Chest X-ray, PA view. Patient: 49 years old, sex M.
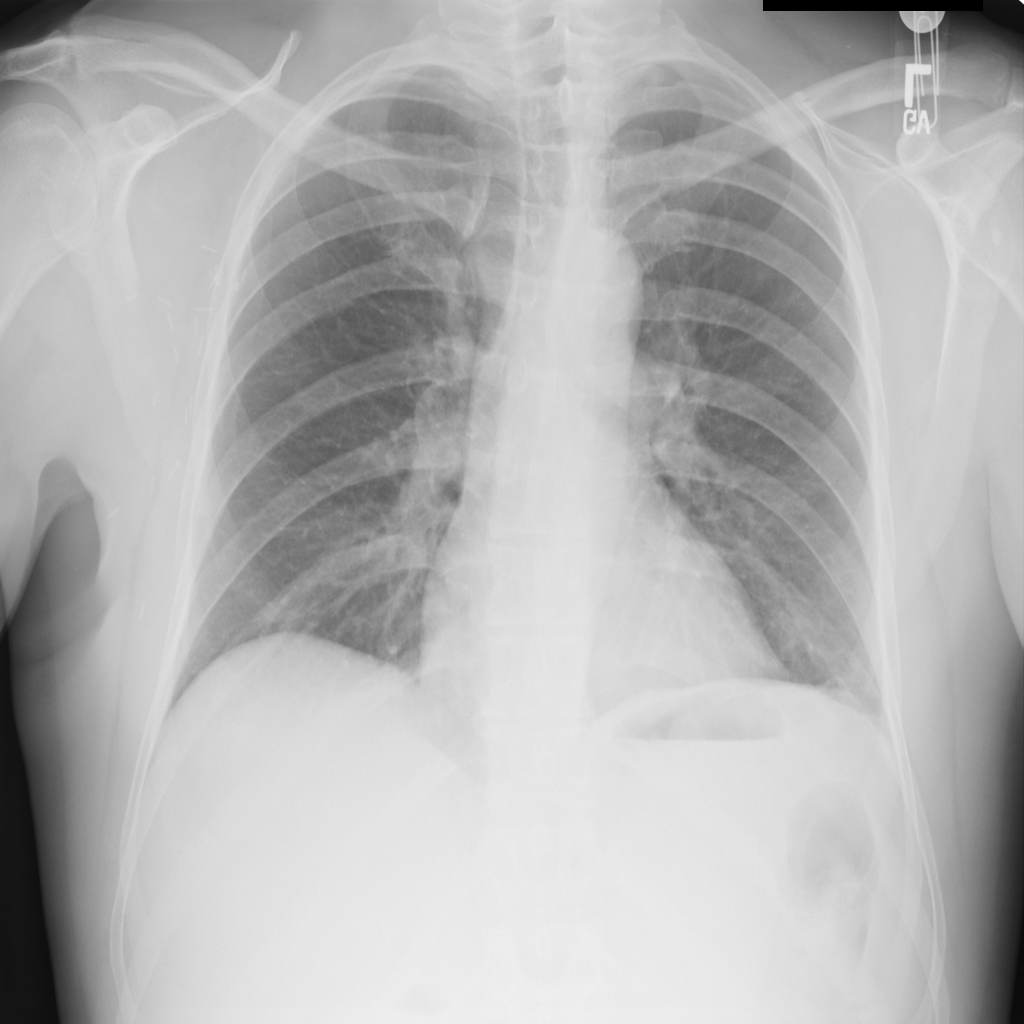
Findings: Atelectasis